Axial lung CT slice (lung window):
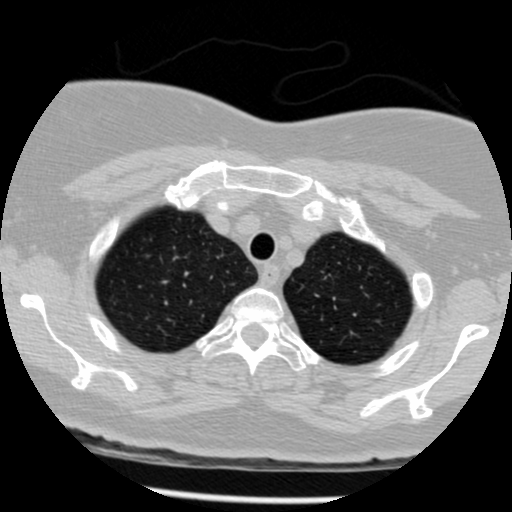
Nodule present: no